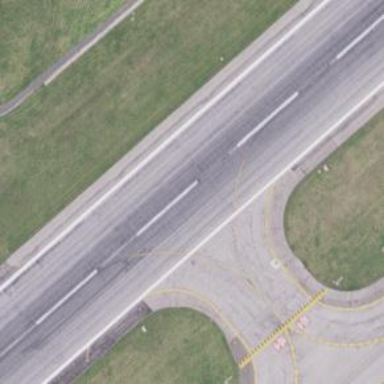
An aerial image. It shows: Asphalt taxiway at the airport.